Question: The main problem is that it does not respect the design done in the storyboard. The coordinates of the image and the labels are as a basic cell. Note that such attributes are observed as the alignment of the label.
The button that has been added, is below the label.

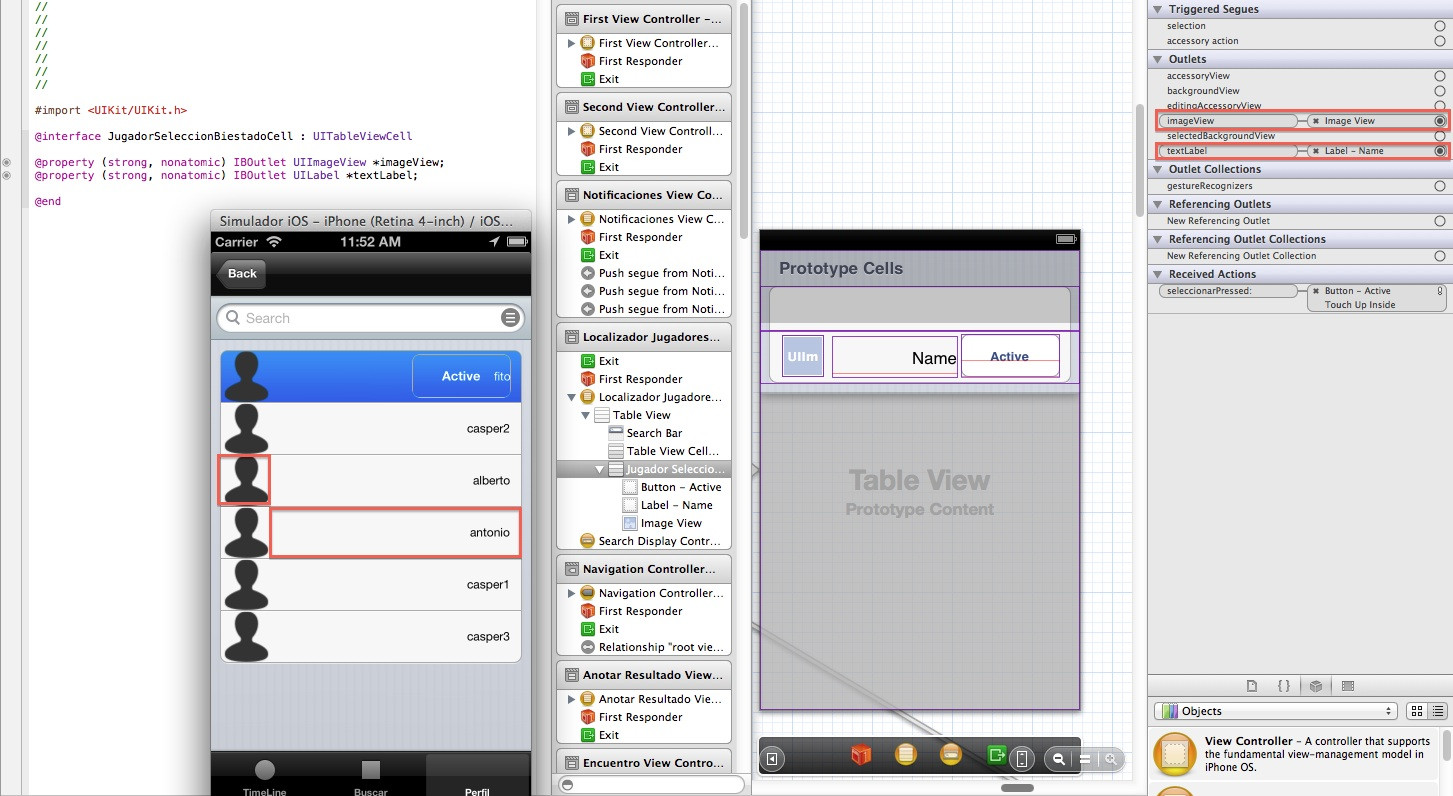
Answer: I've definitely seen this issue before and I believe it is because imageView and textLabel are properties of UITableViewCell and the default implementation of layoutSubviews is overriding your storyboard's layout with UITableViewCell's defaults.
Try overriding layoutSubviews, or provide your own image and label properties (named differently from UITableViewCell's, ie: myImageView and myTextLabel).